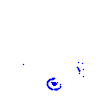
Particle: kaon